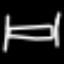
Label: bed